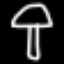
Label: mushroom